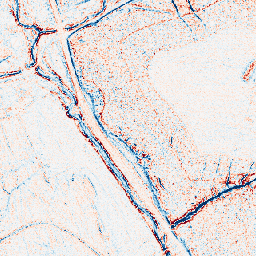
Category: edge_preserving
Decomposition family: anisotropic_diffusion
Decomposition parameters: iterations: 5
kappa: 10
gamma: 0.1
Upsampling method: nearest
Upsampling parameters: scale: 4
Upsampling scale: 4